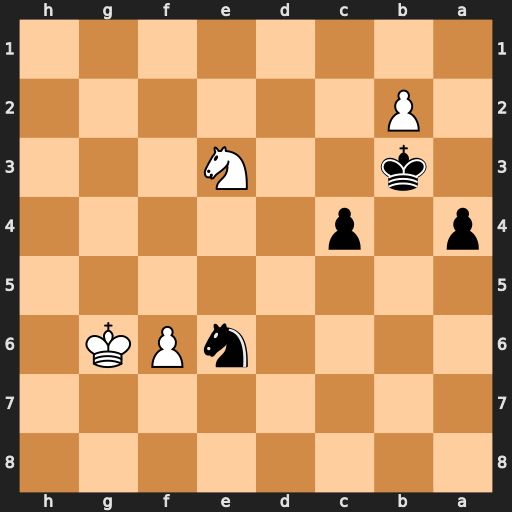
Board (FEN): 8/8/4nPK1/8/p1p5/1k2N3/1P6/8
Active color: b
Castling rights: -
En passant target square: -
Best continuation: c3 bxc3 a3